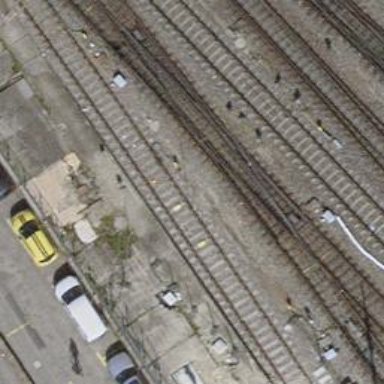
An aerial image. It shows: Railway switch.